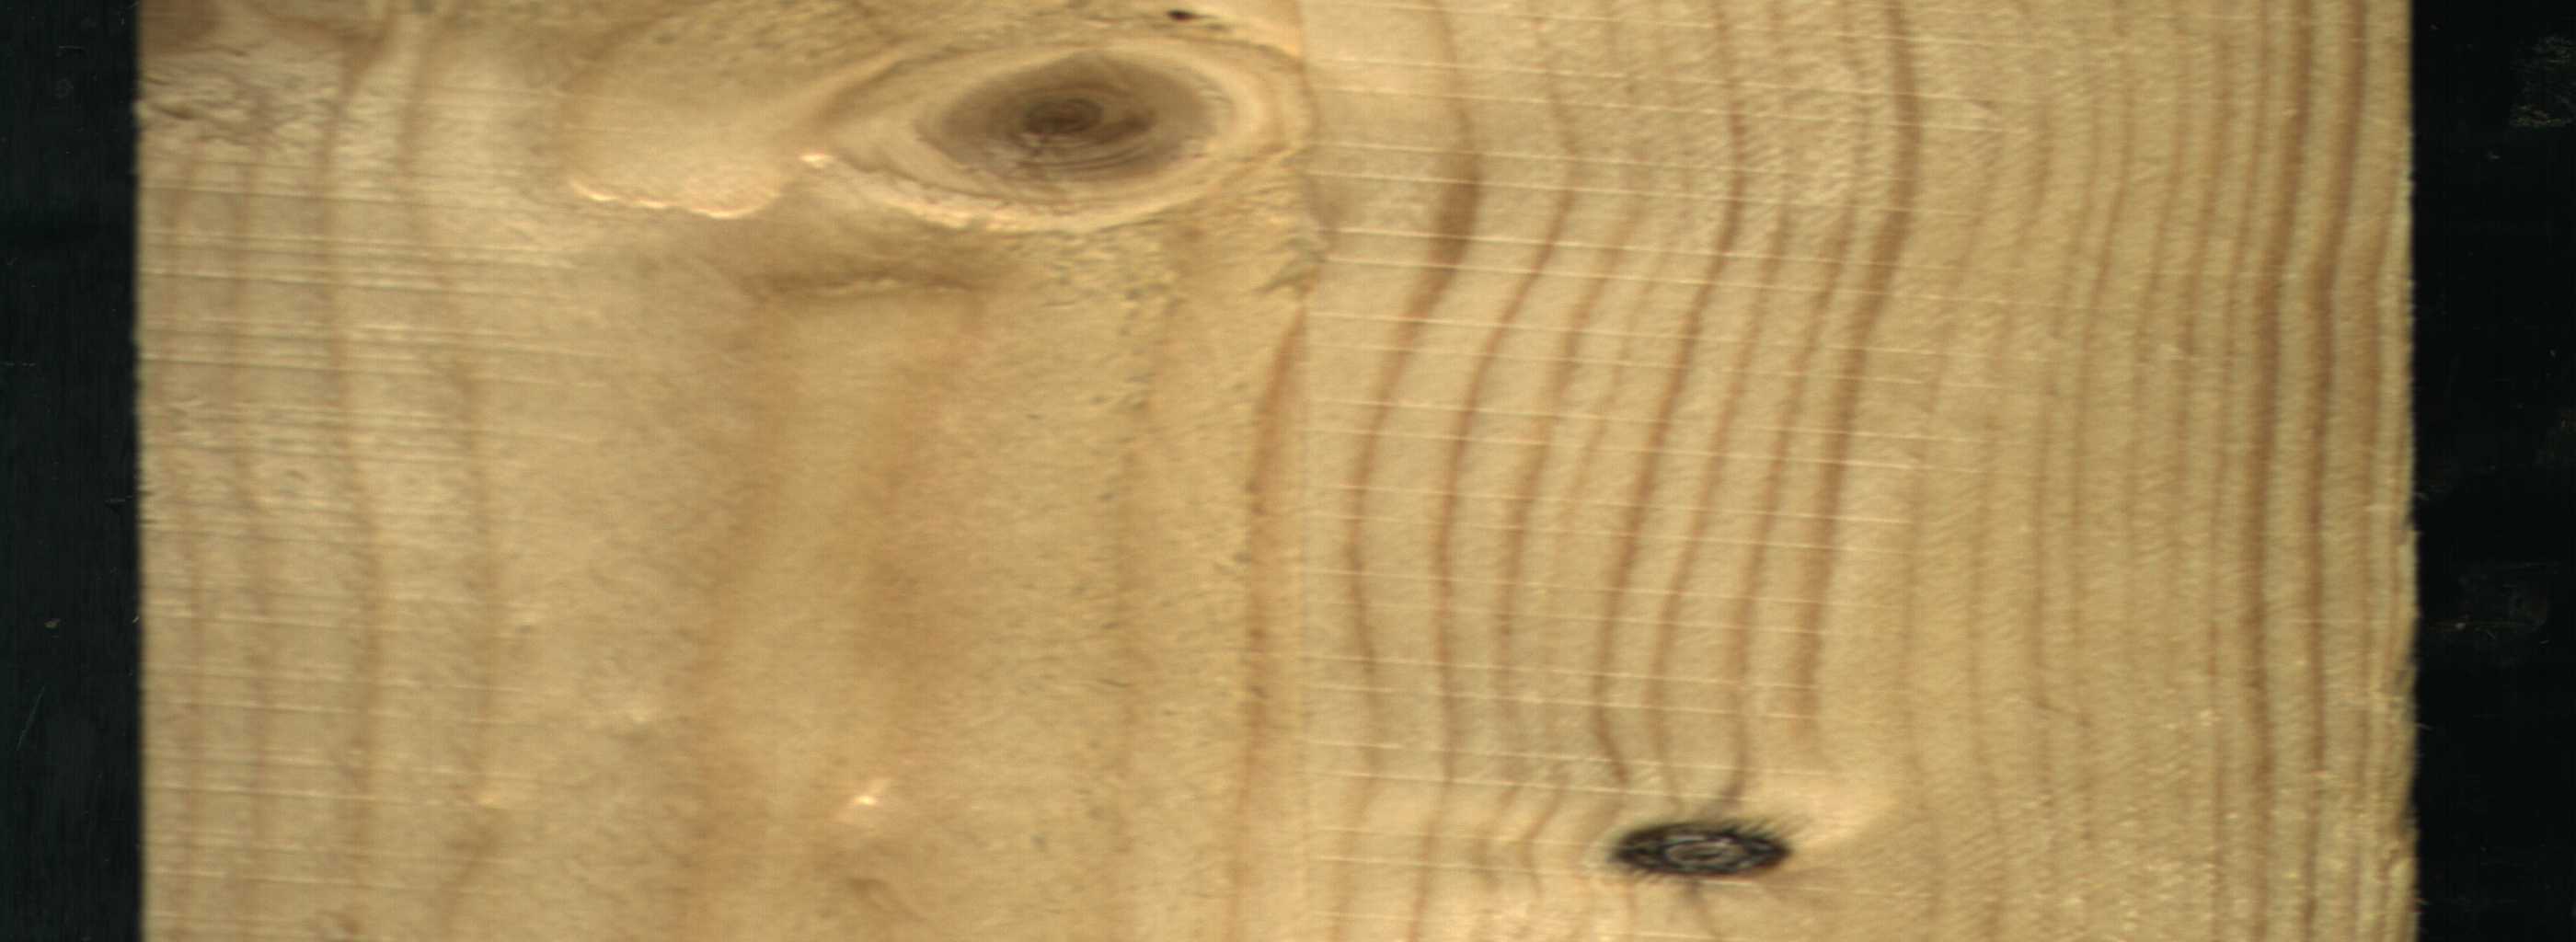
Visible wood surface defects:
Dead_Knot
Live_Knot
Live_Knot